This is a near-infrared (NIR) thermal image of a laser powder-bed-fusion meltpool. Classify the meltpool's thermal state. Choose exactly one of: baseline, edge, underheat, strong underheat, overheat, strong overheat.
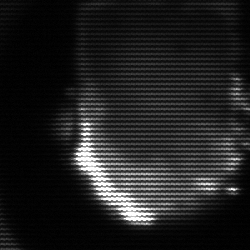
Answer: baseline